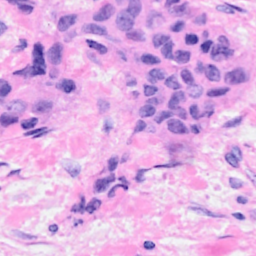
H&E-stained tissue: Breast